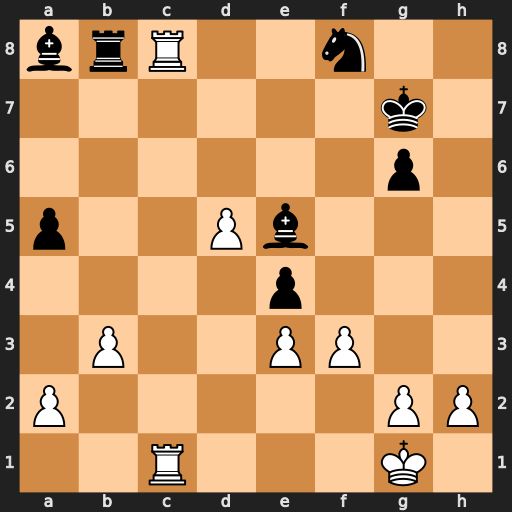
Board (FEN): brR2n2/6k1/6p1/p2Pb3/4p3/1P2PP2/P5PP/2R3K1
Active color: w
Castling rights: -
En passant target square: -
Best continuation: Rxb8 Bxb8 Rc8 Nd7 Rd8 Bxd5 Rxd7+